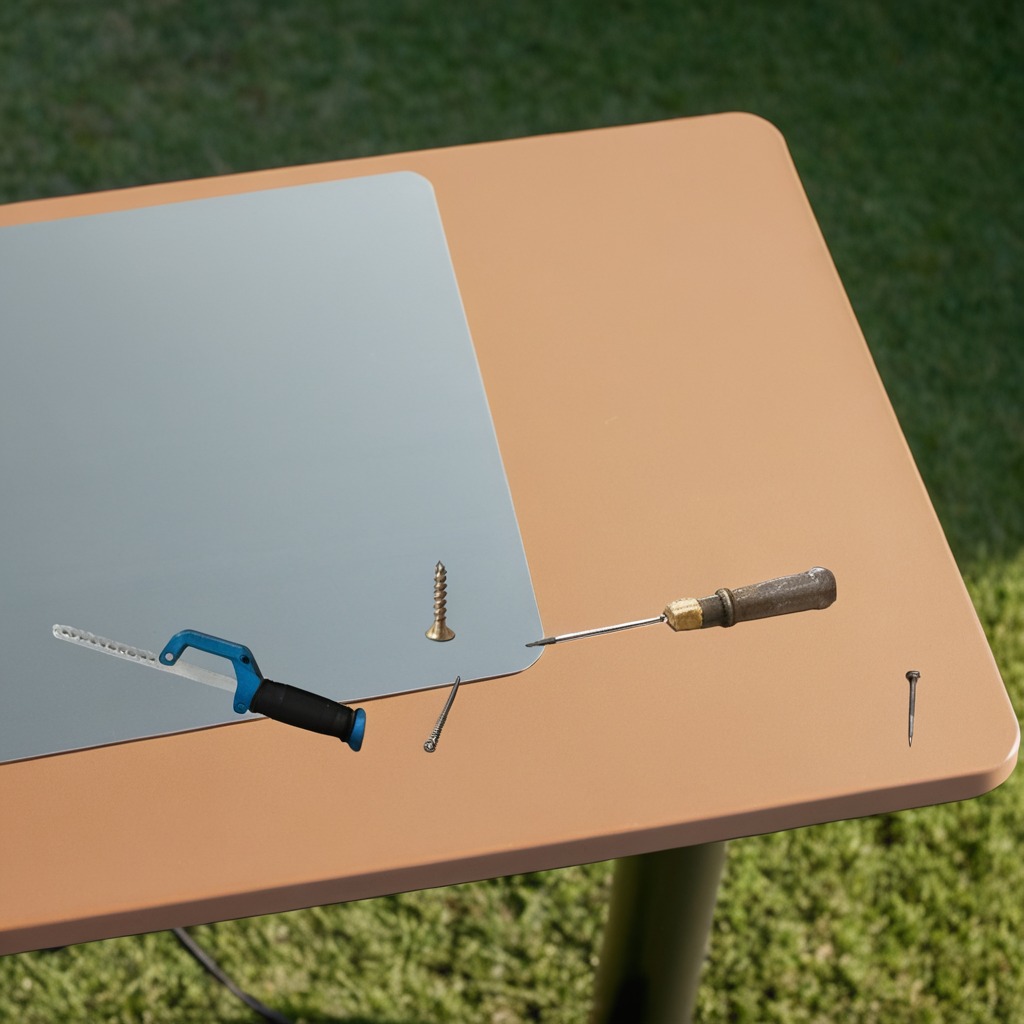
A metal machine screw, an iron nail, a coiled metal spring, a handheld metal saw, and a screwdriver are lying on the table.